Interaction volume radius: 10 \u00c5
Interaction volume height: 15 \u00c5
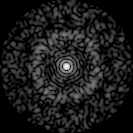
Disorder parameter: 0.8339